Interaction volume radius: 10 \u00c5
Interaction volume height: 10 \u00c5
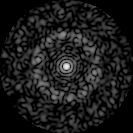
Disorder parameter: 0.8142